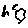
Label: hexagon